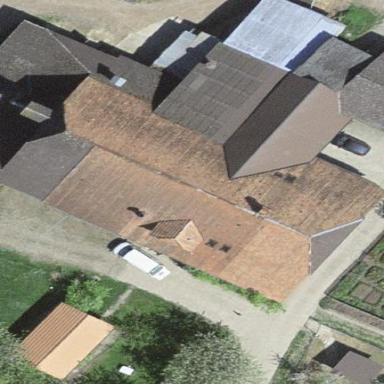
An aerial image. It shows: Farm building.